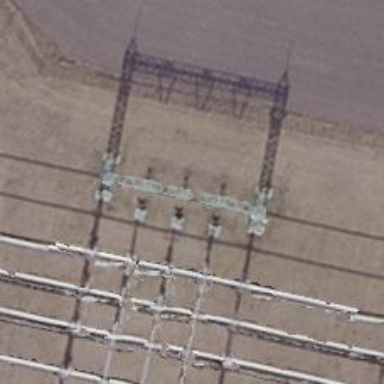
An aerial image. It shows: Power line with three cables in bay configuration.